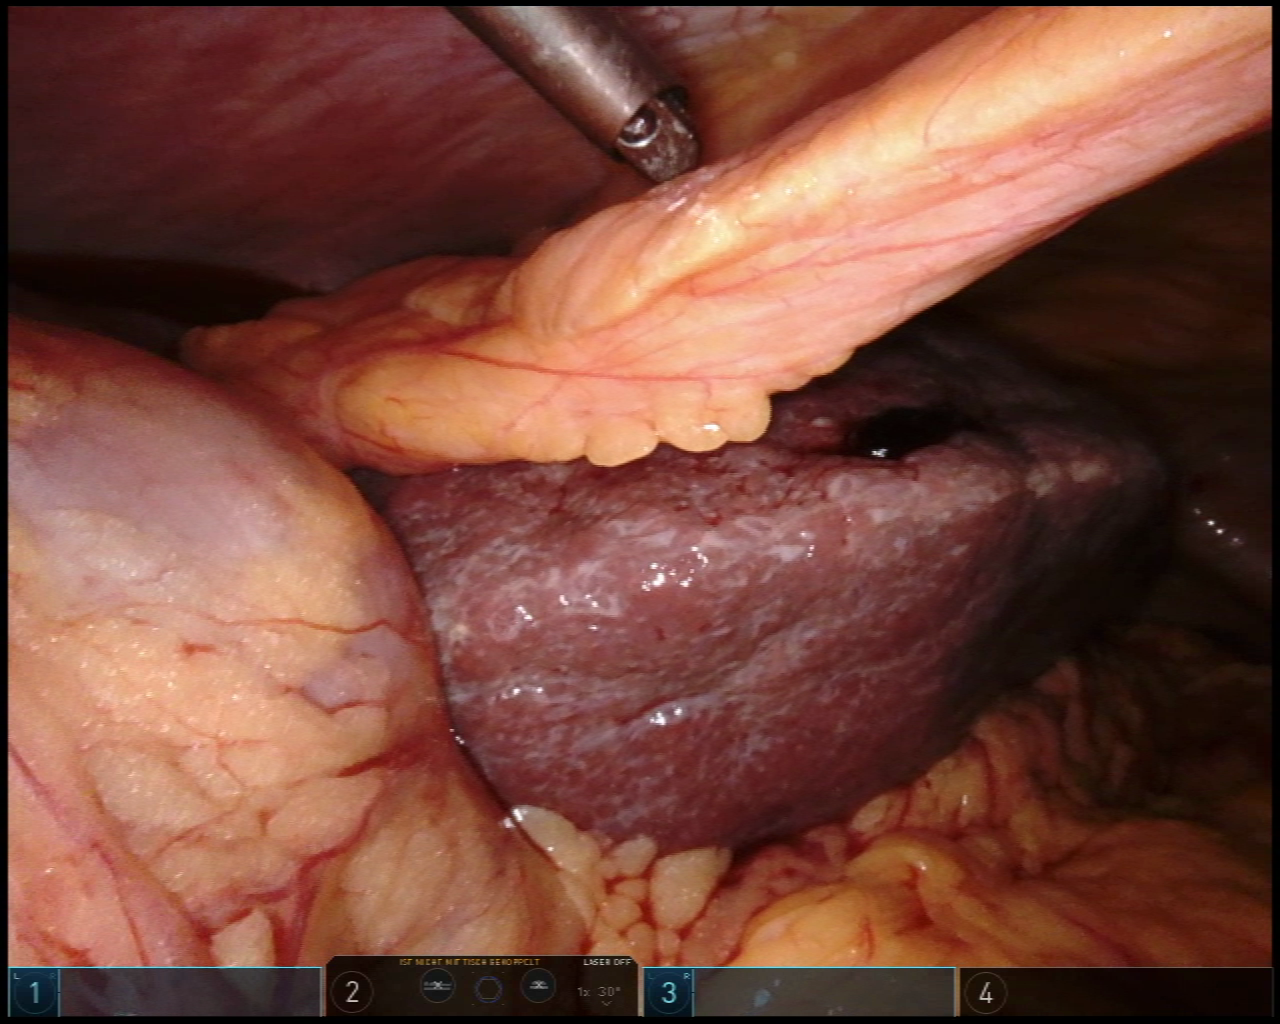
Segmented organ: liver
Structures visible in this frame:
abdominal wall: yes
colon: yes
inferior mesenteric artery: no
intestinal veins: no
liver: yes
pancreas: no
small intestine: no
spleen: no
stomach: no
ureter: no
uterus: no
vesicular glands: no